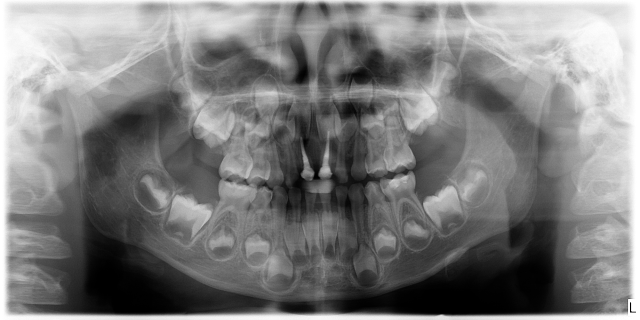
child